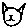
Label: cat